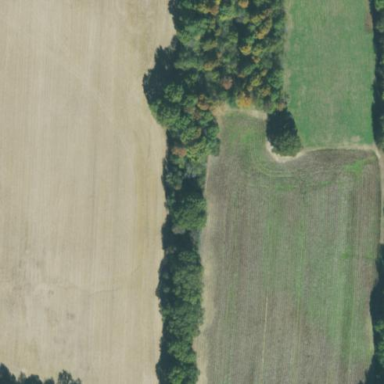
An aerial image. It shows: Forest area.